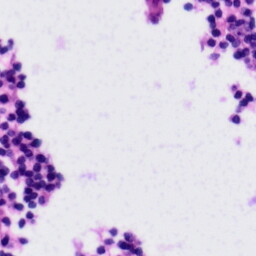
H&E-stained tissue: Tonsil